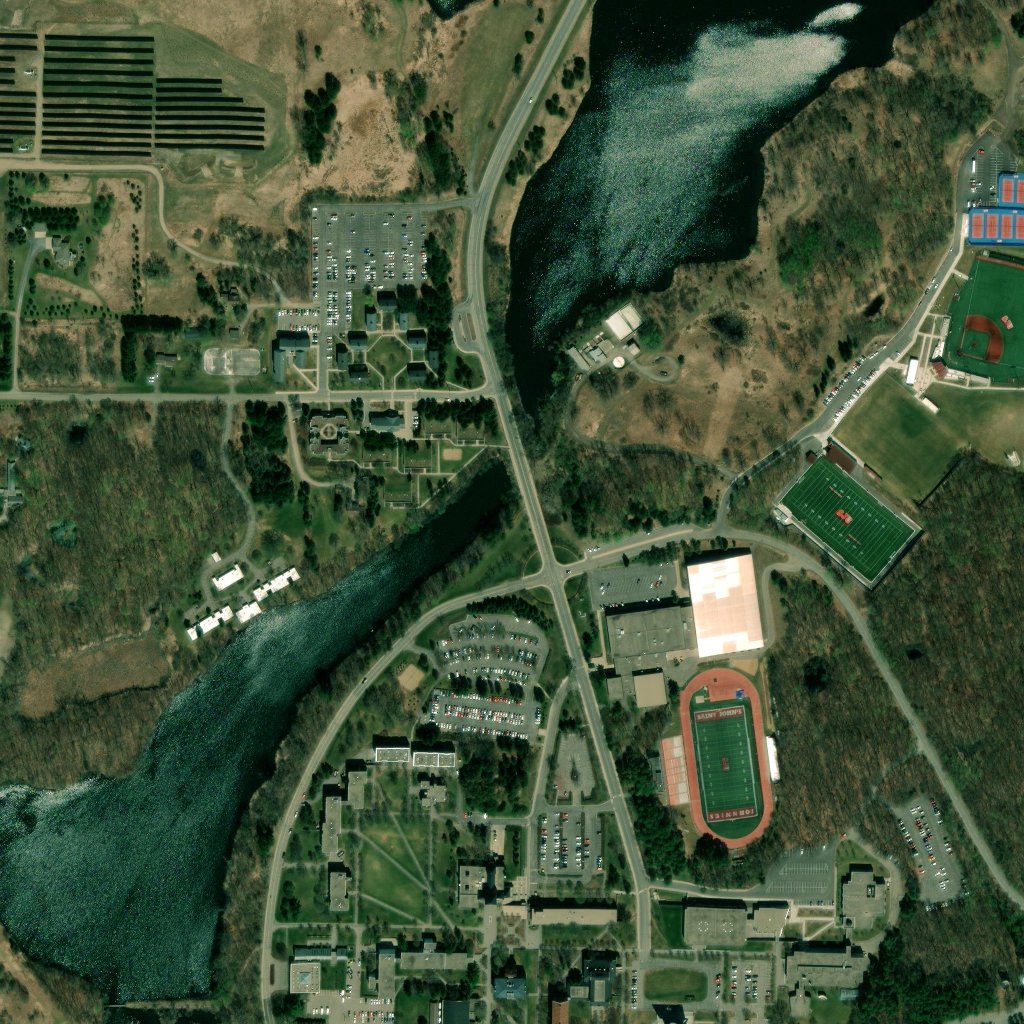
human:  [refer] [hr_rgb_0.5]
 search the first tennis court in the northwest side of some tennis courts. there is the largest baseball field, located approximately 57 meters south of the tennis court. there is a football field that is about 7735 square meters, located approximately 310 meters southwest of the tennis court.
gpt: <box>[[97, 17, 99, 19, 0]]</box>

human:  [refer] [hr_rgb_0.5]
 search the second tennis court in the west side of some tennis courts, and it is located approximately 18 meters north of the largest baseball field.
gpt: <box>[[96, 20, 97, 23, 0]]</box>

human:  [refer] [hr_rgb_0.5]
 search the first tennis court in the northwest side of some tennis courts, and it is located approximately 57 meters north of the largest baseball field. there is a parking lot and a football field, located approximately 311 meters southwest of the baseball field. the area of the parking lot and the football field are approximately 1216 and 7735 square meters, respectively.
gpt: <box>[[97, 17, 99, 19, 0]]</box>

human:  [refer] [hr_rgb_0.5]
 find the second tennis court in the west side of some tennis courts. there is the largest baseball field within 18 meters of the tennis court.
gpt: <box>[[96, 20, 97, 23, 0]]</box>